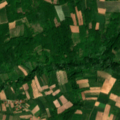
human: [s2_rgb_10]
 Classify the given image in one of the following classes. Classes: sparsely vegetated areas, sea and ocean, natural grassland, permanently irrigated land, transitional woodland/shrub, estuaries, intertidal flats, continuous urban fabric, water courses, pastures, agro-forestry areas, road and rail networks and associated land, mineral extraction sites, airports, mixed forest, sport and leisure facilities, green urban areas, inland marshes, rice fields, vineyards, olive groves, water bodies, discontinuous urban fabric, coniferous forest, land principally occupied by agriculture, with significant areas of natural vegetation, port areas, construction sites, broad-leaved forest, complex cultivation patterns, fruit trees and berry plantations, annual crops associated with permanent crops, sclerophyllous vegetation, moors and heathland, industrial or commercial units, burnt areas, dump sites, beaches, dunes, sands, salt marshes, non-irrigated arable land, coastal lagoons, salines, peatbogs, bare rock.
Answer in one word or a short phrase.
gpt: complex cultivation patterns, land principally occupied by agriculture, with significant areas of natural vegetation, broad-leaved forest